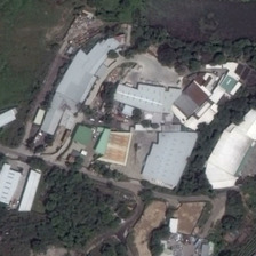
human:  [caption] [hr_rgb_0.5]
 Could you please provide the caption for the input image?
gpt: on the ground with a lot of white buildings .

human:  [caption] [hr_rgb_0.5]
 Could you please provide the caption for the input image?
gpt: next to the factory are covered with trees.

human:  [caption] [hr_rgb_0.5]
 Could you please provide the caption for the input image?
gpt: The factory is surrounded by trees.

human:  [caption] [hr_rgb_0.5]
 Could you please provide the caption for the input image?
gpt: The factory is next to the factory.

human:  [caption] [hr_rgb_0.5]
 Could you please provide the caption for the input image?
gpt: on the ground with a lot of white buildings .